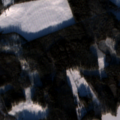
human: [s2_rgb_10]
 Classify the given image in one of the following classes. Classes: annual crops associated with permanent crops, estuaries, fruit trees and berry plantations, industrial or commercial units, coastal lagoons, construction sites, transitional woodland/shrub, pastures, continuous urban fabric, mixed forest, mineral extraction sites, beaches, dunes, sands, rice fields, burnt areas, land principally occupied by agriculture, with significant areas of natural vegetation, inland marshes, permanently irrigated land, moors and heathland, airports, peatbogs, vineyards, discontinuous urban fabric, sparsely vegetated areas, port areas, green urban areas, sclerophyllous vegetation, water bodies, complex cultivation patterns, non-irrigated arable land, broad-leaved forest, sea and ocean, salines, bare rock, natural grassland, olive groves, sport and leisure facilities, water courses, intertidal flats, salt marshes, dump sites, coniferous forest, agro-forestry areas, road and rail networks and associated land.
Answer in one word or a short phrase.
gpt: non-irrigated arable land, land principally occupied by agriculture, with significant areas of natural vegetation, coniferous forest, mixed forest, water bodies